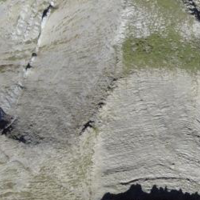
EUNIS habitat code: 48
Species observed at this site:
Dryas octopetala